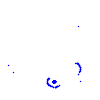
Particle: proton